Question: I have a container div that holds two items: a '.button' and a '.box' with text inside. '.button' comes first and is floated right. '.box' has no float [this is a constraint - I can't float it left due to similar other structures that depend on there being no float]. '.box' has 'overflow: hidden;' to establish a new block formatting context. This allows '.box' to span "100% up to" the prior floated element, '.button'.
'.outer-container' houses all of these and is floated right.
<URL>
In Chrome (26.0.1410.12 beta-m PC, 25.0.1364.99 Mac), Safari (6.0.2 Mac), and IE8-9, this will act in a desired way. '.box''s text stays on one line, and due to '.outer-container''s right float, will be exactly the size it needs to be. In Firefox, however, the text is broken into another line.

I also find a similar issue when '.button' is instead floated left - I get desired behavior in everything except for Firefox.
I've seen this Firefox 16.0.1 and 19.0 for PC, and 18.0.1 and 19.0 for Mac. Is this a bug?
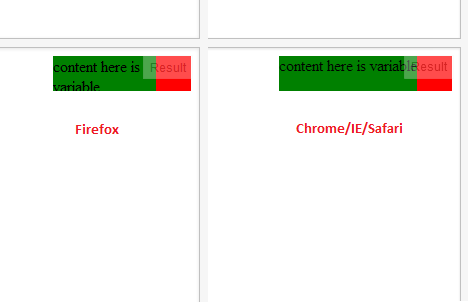
Answer: Add 'display: inline-block;' to '.box':
<URL>